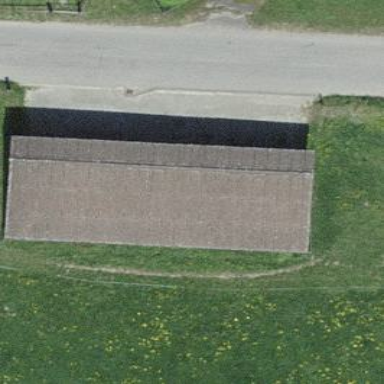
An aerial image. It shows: Garage building.